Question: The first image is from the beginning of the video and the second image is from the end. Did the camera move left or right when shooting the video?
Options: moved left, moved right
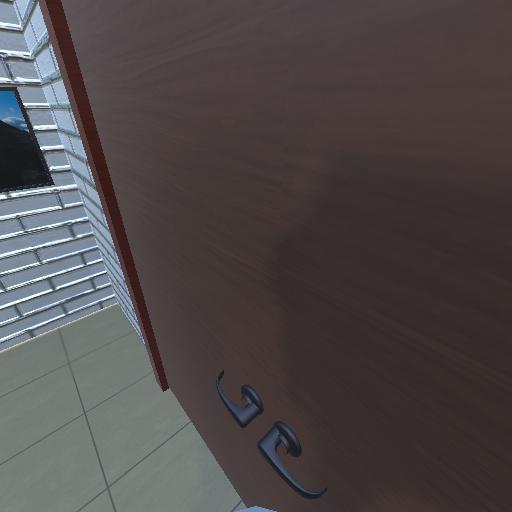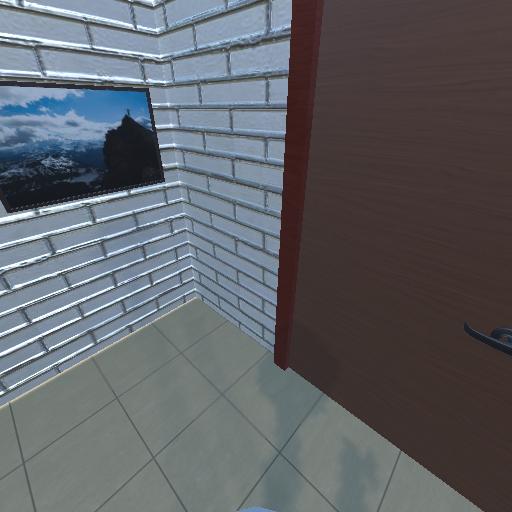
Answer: moved left